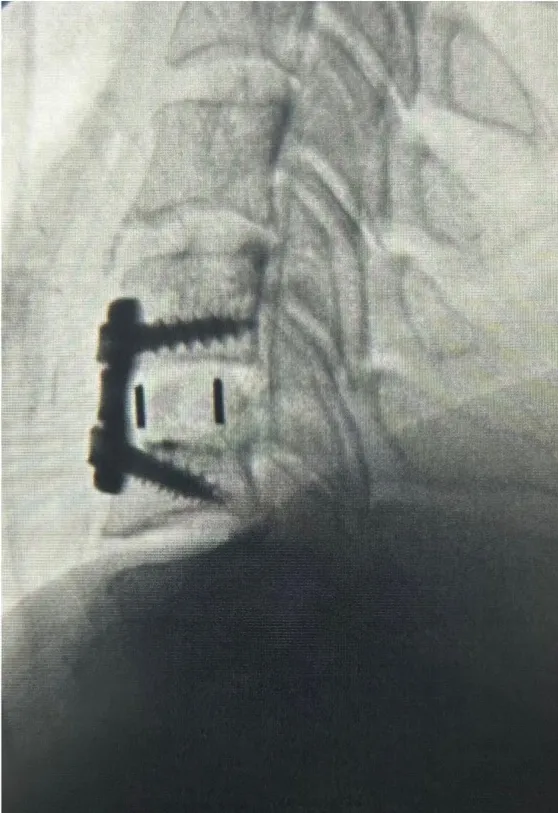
The x-ray image of the sagittal cervical spine after operation #2 illustrating the decompression at C5-6, disc replacement with a PEEK strut, and fusion.
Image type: radiology (x_ray)